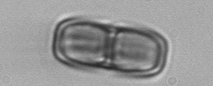
Label: Ephemera